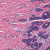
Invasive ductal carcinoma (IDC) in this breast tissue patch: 0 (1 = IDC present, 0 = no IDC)